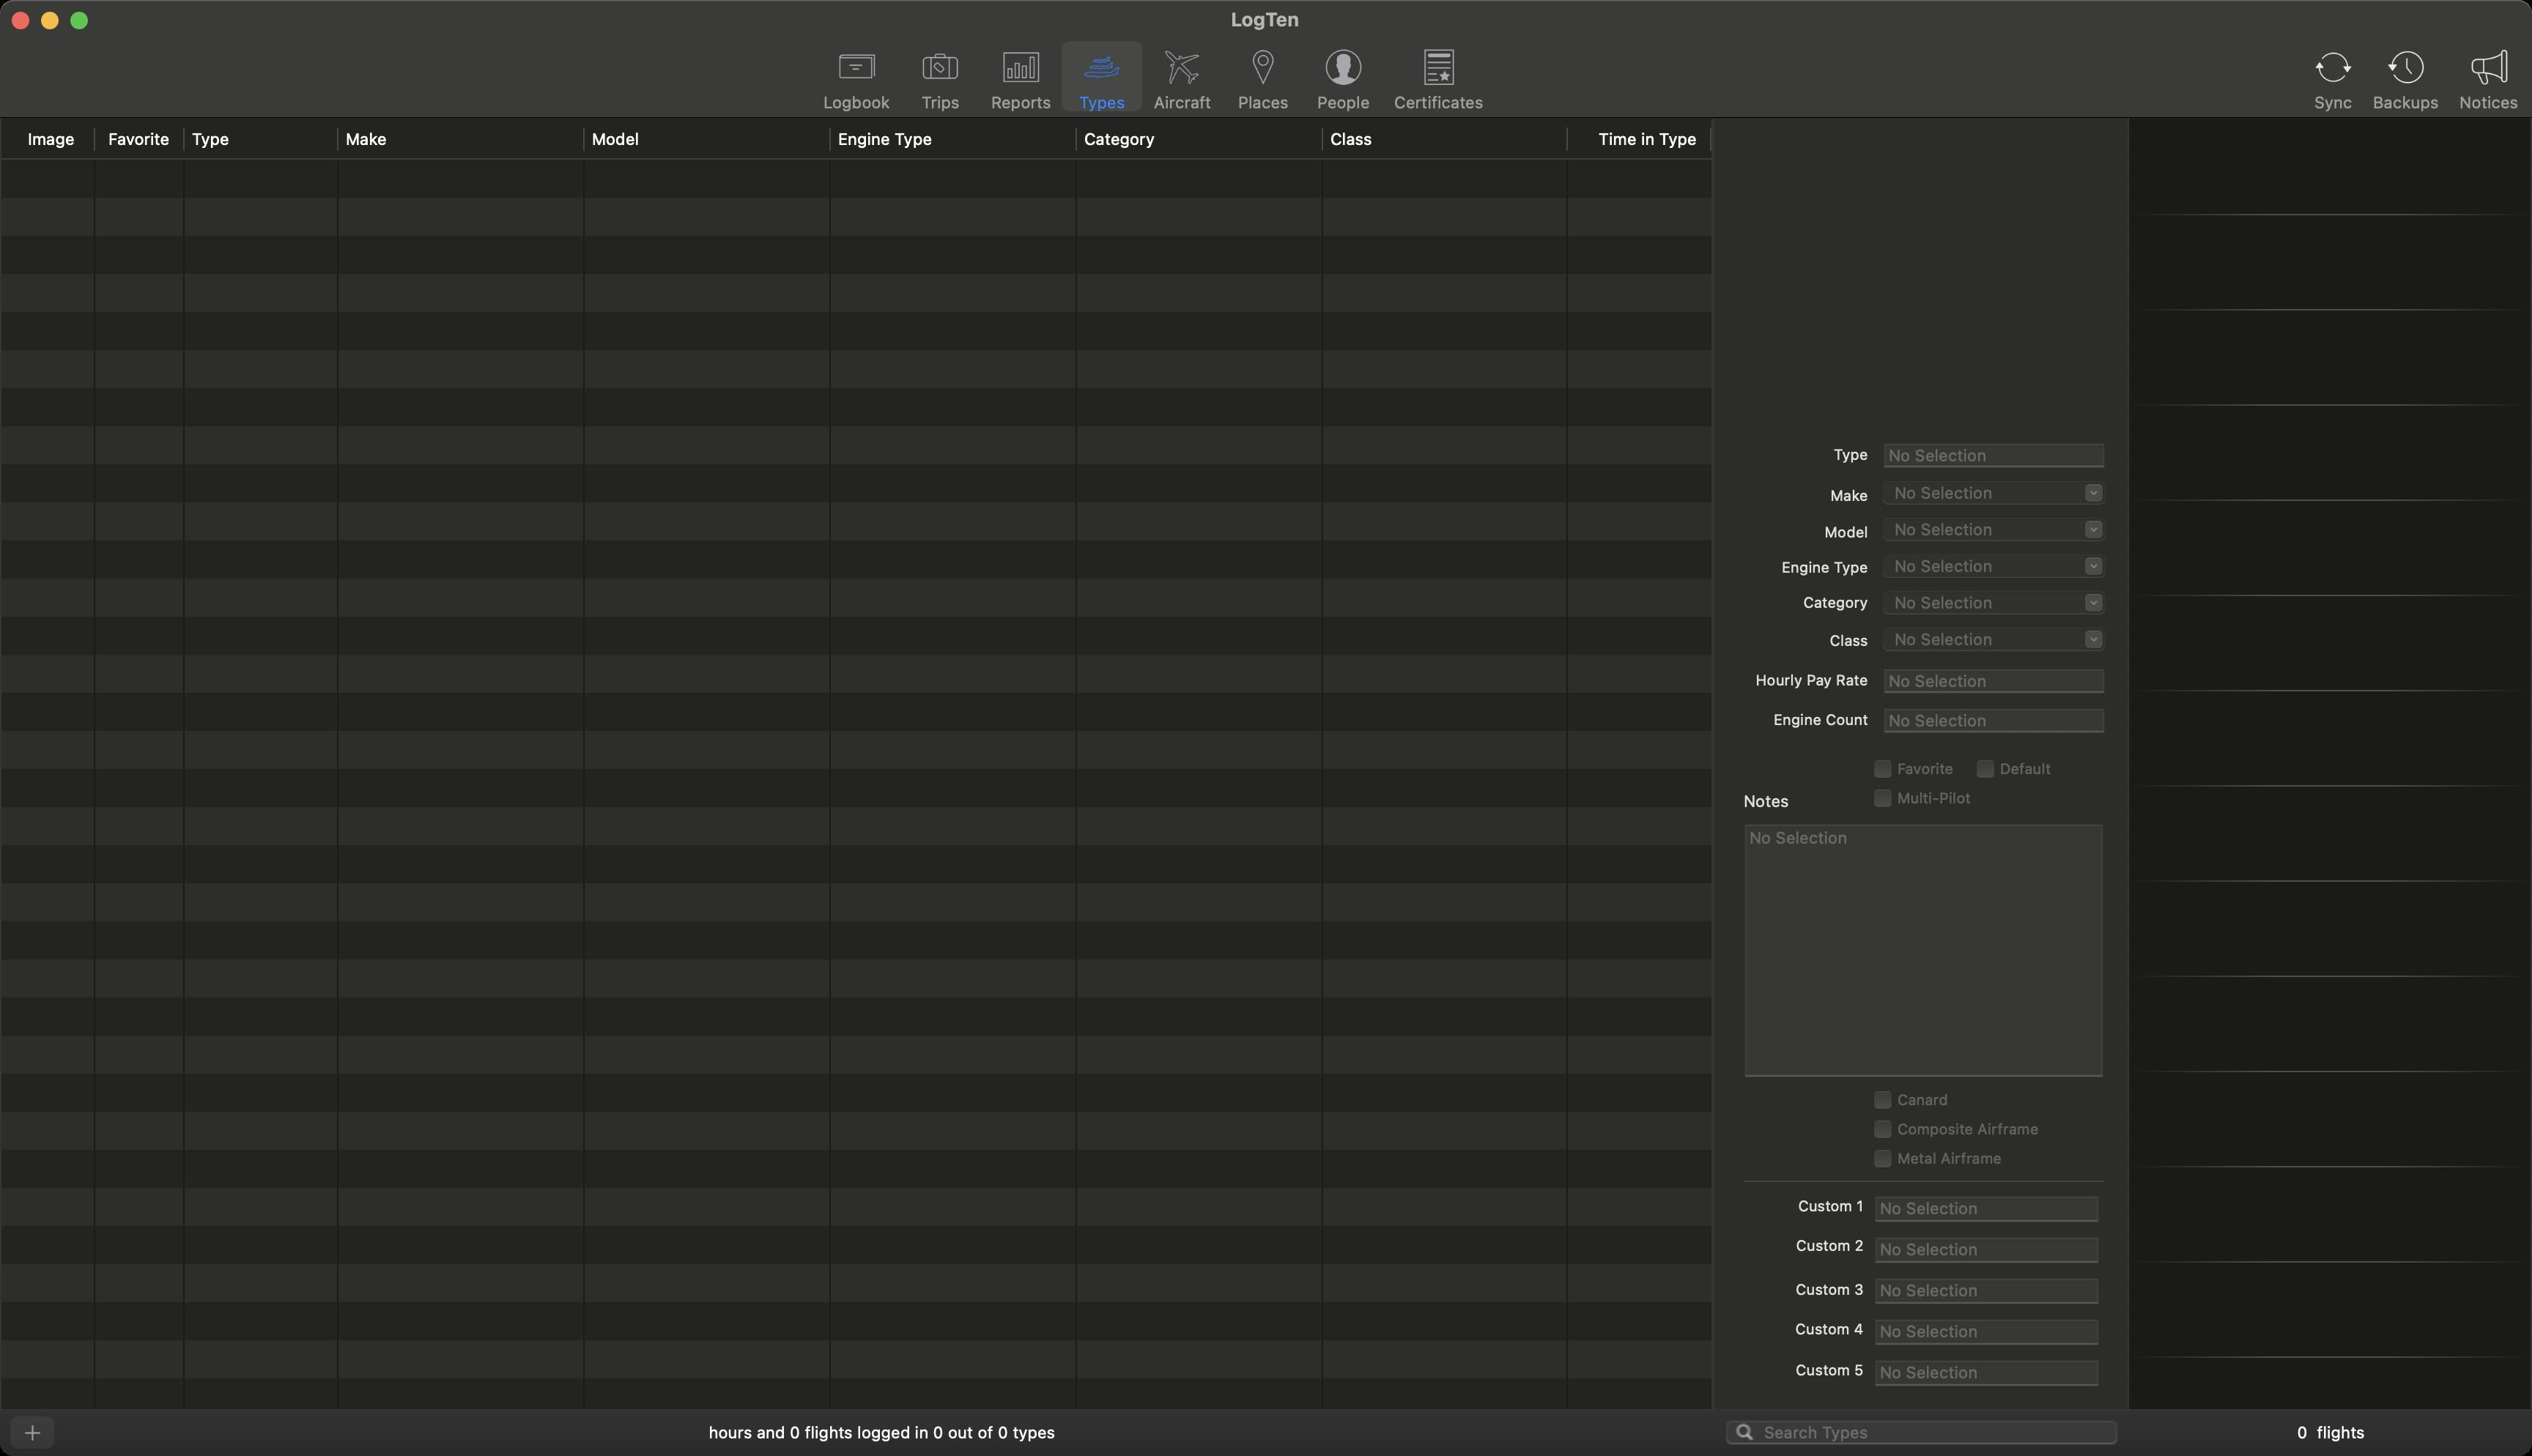
Accessibility tree:
{"name": "LogTen", "role": "AXWindow", "description": null, "role_description": "standard window", "value": null, "position": "0.00;38.00", "size": "1728;994", "children": [{"name": null, "role": "AXScrollArea", "description": null, "role_description": "scroll area", "value": null, "position": "0.00;80.00", "size": "1169;883", "children": [{"name": null, "role": "AXTable", "description": null, "role_description": "table", "value": null, "position": "1.00;109.00", "size": "1167;853", "children": [{"name": null, "role": "AXColumn", "description": null, "role_description": "column", "value": null, "position": "1.00;109.00", "size": "64;853", "children": []}, {"name": null, "role": "AXColumn", "description": null, "role_description": "column", "value": null, "position": "65.00;109.00", "size": "61;853", "children": []}, {"name": null, "role": "AXColumn", "description": null, "role_description": "column", "value": null, "position": "126.00;109.00", "size": "105;853", "children": []}, {"name": null, "role": "AXColumn", "description": null, "role_description": "column", "value": null, "position": "231.00;109.00", "size": "168;853", "children": []}, {"name": null, "role": "AXColumn", "description": null, "role_description": "column", "value": null, "position": "399.00;109.00", "size": "168;853", "children": []}, {"name": null, "role": "AXColumn", "description": null, "role_description": "column", "value": null, "position": "567.00;109.00", "size": "168;853", "children": []}, {"name": null, "role": "AXColumn", "description": null, "role_description": "column", "value": null, "position": "735.00;109.00", "size": "168;853", "children": []}, {"name": null, "role": "AXColumn", "description": null, "role_description": "column", "value": null, "position": "903.00;109.00", "size": "167;853", "children": []}, {"name": null, "role": "AXColumn", "description": null, "role_description": "column", "value": null, "position": "1070.00;109.00", "size": "98;853", "children": []}, {"name": null, "role": "AXGroup", "description": null, "role_description": "group", "value": null, "position": "1.00;81.00", "size": "1167;28", "children": [{"name": "Image", "role": "AXButton", "description": null, "role_description": "sort button", "value": null, "position": "1.00;81.00", "size": "64;28", "children": []}, {"name": "Favorite", "role": "AXButton", "description": null, "role_description": "sort button", "value": null, "position": "65.00;81.00", "size": "61;28", "children": []}, {"name": "Type", "role": "AXButton", "description": null, "role_description": "sort button", "value": null, "position": "126.00;81.00", "size": "105;28", "children": []}, {"name": "Make", "role": "AXButton", "description": null, "role_description": "sort button", "value": null, "position": "231.00;81.00", "size": "168;28", "children": []}, {"name": "Model", "role": "AXButton", "description": null, "role_description": "sort button", "value": null, "position": "399.00;81.00", "size": "168;28", "children": []}, {"name": "Engine_Type", "role": "AXButton", "description": null, "role_description": "sort button", "value": null, "position": "567.00;81.00", "size": "168;28", "children": []}, {"name": "Category", "role": "AXButton", "description": null, "role_description": "sort button", "value": null, "position": "735.00;81.00", "size": "168;28", "children": []}, {"name": "Class", "role": "AXButton", "description": null, "role_description": "sort button", "value": null, "position": "903.00;81.00", "size": "167;28", "children": []}, {"name": "Time_in_Type", "role": "AXButton", "description": null, "role_description": "sort button", "value": null, "position": "1070.00;81.00", "size": "98;28", "children": []}]}]}]}, {"name": null, "role": "AXTextField", "description": null, "role_description": "search text field", "value": "", "position": "1177.00;968.00", "size": "269;19", "children": [{"name": "", "role": "AXButton", "description": "search", "role_description": "button", "value": null, "position": "1179.00;968.00", "size": "24;19", "children": []}]}, {"name": null, "role": "AXStaticText", "description": null, "role_description": "text", "value": " hours and 0 flights logged in 0 out of 0 types", "position": "43.00;971.00", "size": "1115;14", "children": []}, {"name": null, "role": "AXStaticText", "description": null, "role_description": "text", "value": "Small System Font Text", "position": "43.00;971.00", "size": "1115;14", "children": []}, {"name": null, "role": "AXStaticText", "description": null, "role_description": "text", "value": "0  flights", "position": "1460.00;971.00", "size": "262;14", "children": []}, {"name": null, "role": "AXScrollArea", "description": null, "role_description": "scroll area", "value": null, "position": "1169.00;80.00", "size": "285;883", "children": [{"name": null, "role": "AXComboBox", "description": null, "role_description": "combo box", "value": "", "position": "1284.00;402.00", "size": "155;20", "children": [{"name": "", "role": "AXButton", "description": null, "role_description": "button", "value": null, "position": "1421.00;402.50", "size": "22;19", "children": []}]}, {"name": null, "role": "AXComboBox", "description": null, "role_description": "combo box", "value": "", "position": "1284.00;377.00", "size": "155;20", "children": [{"name": "", "role": "AXButton", "description": null, "role_description": "button", "value": null, "position": "1421.00;377.50", "size": "22;19", "children": []}]}, {"name": null, "role": "AXStaticText", "description": null, "role_description": "text", "value": "Category", "position": "1189.00;405.00", "size": "88;14", "children": []}, {"name": "Multi-Pilot", "role": "AXCheckBox", "description": null, "role_description": "checkbox", "value": 0, "position": "1278.00;537.50", "size": "156;15", "children": []}, {"name": null, "role": "AXStaticText", "description": null, "role_description": "text", "value": "Class", "position": "1189.00;431.00", "size": "88;14", "children": []}, {"name": null, "role": "AXStaticText", "description": null, "role_description": "text", "value": "Engine Type", "position": "1189.00;381.00", "size": "88;14", "children": []}, {"name": null, "role": "AXStaticText", "description": null, "role_description": "text", "value": "", "position": "1190.00;562.00", "size": "246;174", "children": []}, {"name": null, "role": "AXStaticText", "description": null, "role_description": "text", "value": "Model", "position": "1189.00;357.00", "size": "88;13", "children": []}, {"name": null, "role": "AXStaticText", "description": null, "role_description": "text", "value": "Notes", "position": "1188.00;540.00", "size": "85;14", "children": []}, {"name": null, "role": "AXStaticText", "description": null, "role_description": "text", "value": "Make", "position": "1189.00;332.00", "size": "88;13", "children": []}, {"name": null, "role": "AXComboBox", "description": null, "role_description": "combo box", "value": "", "position": "1284.00;427.00", "size": "155;20", "children": [{"name": "", "role": "AXButton", "description": null, "role_description": "button", "value": null, "position": "1421.00;427.50", "size": "22;19", "children": []}]}, {"name": "Default", "role": "AXCheckBox", "description": null, "role_description": "checkbox", "value": 0, "position": "1348.00;517.50", "size": "85;15", "children": []}, {"name": "Favorite", "role": "AXCheckBox", "description": null, "role_description": "checkbox", "value": 0, "position": "1278.00;517.50", "size": "68;15", "children": []}, {"name": "Canard", "role": "AXCheckBox", "description": null, "role_description": "checkbox", "value": 0, "position": "1278.00;743.50", "size": "56;15", "children": []}, {"name": "Composite_Airframe", "role": "AXCheckBox", "description": null, "role_description": "checkbox", "value": 0, "position": "1278.00;763.50", "size": "118;15", "children": []}, {"name": "Metal_Airframe", "role": "AXCheckBox", "description": null, "role_description": "checkbox", "value": 0, "position": "1278.00;783.50", "size": "93;15", "children": []}, {"name": null, "role": "AXStaticText", "description": null, "role_description": "text", "value": "Type", "position": "1189.00;304.00", "size": "88;13", "children": []}, {"name": null, "role": "AXGroup", "description": null, "role_description": "group", "value": null, "position": "1187.00;114.00", "size": "252;183", "children": [{"name": null, "role": "AXImage", "description": "", "role_description": "image", "value": null, "position": "1191.00;114.00", "size": "239;174", "children": []}]}, {"name": null, "role": "AXComboBox", "description": null, "role_description": "combo box", "value": "", "position": "1284.00;352.00", "size": "155;20", "children": [{"name": "", "role": "AXButton", "description": null, "role_description": "button", "value": null, "position": "1421.00;352.50", "size": "22;19", "children": []}]}, {"name": null, "role": "AXComboBox", "description": null, "role_description": "combo box", "value": "", "position": "1284.00;327.00", "size": "155;20", "children": [{"name": "", "role": "AXButton", "description": null, "role_description": "button", "value": null, "position": "1421.00;327.50", "size": "22;19", "children": []}]}, {"name": null, "role": "AXStaticText", "description": null, "role_description": "text", "value": "", "position": "1285.00;301.00", "size": "152;19", "children": []}, {"name": null, "role": "AXStaticText", "description": null, "role_description": "text", "value": "Hourly Pay Rate", "position": "1187.00;458.00", "size": "90;16", "children": []}, {"name": null, "role": "AXStaticText", "description": null, "role_description": "text", "value": "", "position": "1285.00;455.00", "size": "152;19", "children": []}, {"name": null, "role": "AXStaticText", "description": null, "role_description": "text", "value": "", "position": "1279.00;815.00", "size": "154;20", "children": []}, {"name": null, "role": "AXTextField", "description": null, "role_description": "text field", "value": "Custom 1", "position": "1184.00;817.00", "size": "90;13", "children": []}, {"name": null, "role": "AXStaticText", "description": null, "role_description": "text", "value": "", "position": "1279.00;843.00", "size": "154;20", "children": []}, {"name": null, "role": "AXTextField", "description": null, "role_description": "text field", "value": "Custom 2", "position": "1184.00;844.00", "size": "90;13", "children": []}, {"name": null, "role": "AXStaticText", "description": null, "role_description": "text", "value": "", "position": "1279.00;871.00", "size": "154;20", "children": []}, {"name": null, "role": "AXTextField", "description": null, "role_description": "text field", "value": "Custom 3", "position": "1184.00;874.00", "size": "90;14", "children": []}, {"name": null, "role": "AXStaticText", "description": null, "role_description": "text", "value": "", "position": "1279.00;899.00", "size": "154;20", "children": []}, {"name": null, "role": "AXTextField", "description": null, "role_description": "text field", "value": "Custom 4", "position": "1184.00;901.00", "size": "90;13", "children": []}, {"name": null, "role": "AXStaticText", "description": null, "role_description": "text", "value": "", "position": "1285.00;482.00", "size": "152;19", "children": []}, {"name": null, "role": "AXStaticText", "description": null, "role_description": "text", "value": "Engine Count", "position": "1189.00;485.00", "size": "88;14", "children": []}, {"name": null, "role": "AXTextField", "description": null, "role_description": "text field", "value": "Custom 5", "position": "1184.00;929.00", "size": "90;13", "children": []}, {"name": null, "role": "AXStaticText", "description": null, "role_description": "text", "value": "", "position": "1279.00;927.00", "size": "154;20", "children": []}]}, {"name": null, "role": "AXScrollArea", "description": null, "role_description": "scroll area", "value": null, "position": "1452.00;80.00", "size": "276;883", "children": [{"name": null, "role": "AXTable", "description": null, "role_description": "table", "value": null, "position": "1453.00;81.00", "size": "274;881", "children": [{"name": null, "role": "AXColumn", "description": null, "role_description": "column", "value": null, "position": "1453.00;81.00", "size": "245;881", "children": []}]}]}, {"name": "", "role": "AXButton", "description": "add", "role_description": "button", "value": null, "position": "5.00;965.00", "size": "34;27", "children": []}, {"name": null, "role": "AXToolbar", "description": null, "role_description": "toolbar", "value": null, "position": "0.00;28.00", "size": "1728;52", "children": [{"name": "Logbook", "role": "AXButton", "description": null, "role_description": "button", "value": null, "position": "555.00;28.00", "size": "60;52", "children": []}, {"name": "Trips", "role": "AXButton", "description": null, "role_description": "button", "value": null, "position": "614.50;28.00", "size": "55;52", "children": []}, {"name": "Reports", "role": "AXButton", "description": null, "role_description": "button", "value": null, "position": "669.50;28.00", "size": "55;52", "children": []}, {"name": "Types", "role": "AXButton", "description": null, "role_description": "button", "value": null, "position": "724.50;28.00", "size": "55;52", "children": []}, {"name": "Aircraft", "role": "AXButton", "description": null, "role_description": "button", "value": null, "position": "779.50;28.00", "size": "55;52", "children": []}, {"name": "Places", "role": "AXButton", "description": null, "role_description": "button", "value": null, "position": "834.50;28.00", "size": "55;52", "children": []}, {"name": "People", "role": "AXButton", "description": null, "role_description": "button", "value": null, "position": "889.50;28.00", "size": "55;52", "children": []}, {"name": "Certificates", "role": "AXButton", "description": null, "role_description": "button", "value": null, "position": "944.50;28.00", "size": "75;52", "children": []}, {"name": "Sync", "role": "AXButton", "description": null, "role_description": "button", "value": null, "position": "1572.50;28.00", "size": "40;52", "children": []}, {"name": "Backups", "role": "AXButton", "description": null, "role_description": "button", "value": null, "position": "1612.50;28.00", "size": "59;52", "children": []}, {"name": "Notices", "role": "AXButton", "description": null, "role_description": "button", "value": null, "position": "1671.50;28.00", "size": "54;52", "children": []}]}, {"name": null, "role": "AXButton", "description": null, "role_description": "close button", "value": null, "position": "7.00;6.00", "size": "14;16", "children": []}, {"name": null, "role": "AXButton", "description": null, "role_description": "full screen button", "value": null, "position": "47.00;6.00", "size": "14;16", "children": [{"name": null, "role": "AXGroup", "description": null, "role_description": "group", "value": null, "position": "47.00;6.00", "size": "14;16", "children": [{"name": null, "role": "AXGroup", "description": null, "role_description": "group", "value": null, "position": "47.00;6.00", "size": "14;16", "children": []}]}]}, {"name": null, "role": "AXButton", "description": null, "role_description": "minimize button", "value": null, "position": "27.00;6.00", "size": "14;16", "children": []}, {"name": null, "role": "AXStaticText", "description": null, "role_description": "text", "value": "LogTen", "position": "838.00;5.00", "size": "51;16", "children": []}]}